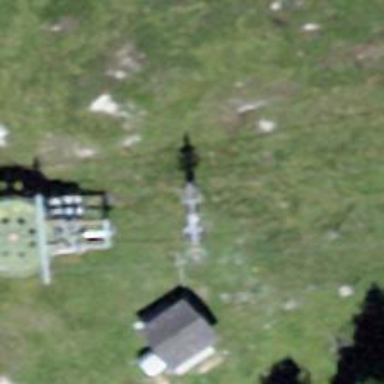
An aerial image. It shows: Pylon for aerialway.